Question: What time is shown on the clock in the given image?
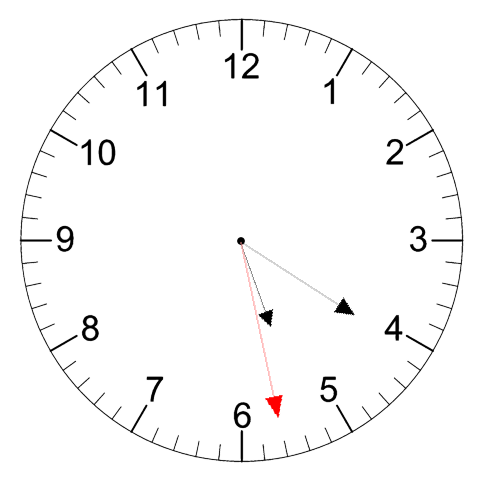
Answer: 05:20:28